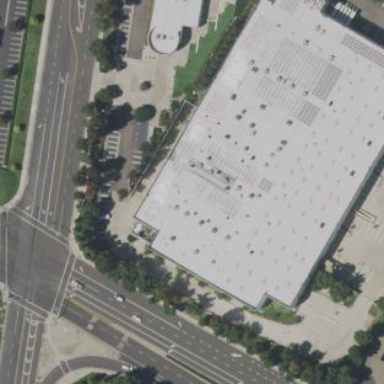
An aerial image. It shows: Commercial building.